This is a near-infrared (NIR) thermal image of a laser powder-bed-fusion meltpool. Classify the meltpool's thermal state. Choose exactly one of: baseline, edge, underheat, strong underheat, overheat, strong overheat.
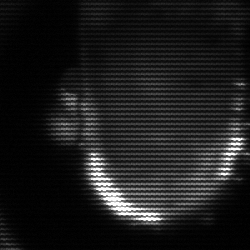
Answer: baseline